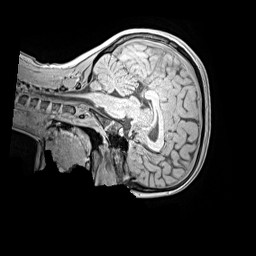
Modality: MP2RAGE
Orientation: sagittal
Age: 11
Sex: female
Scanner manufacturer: siemens
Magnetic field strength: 3 T
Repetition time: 4 s
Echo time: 0.00299 s